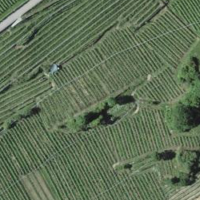
EUNIS habitat code: 40
Species observed at this site:
Hedera helix